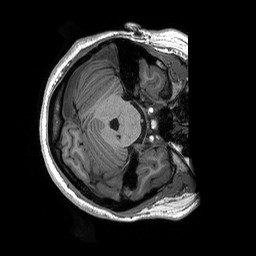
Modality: T1w
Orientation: axial
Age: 24
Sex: female
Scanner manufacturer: siemens
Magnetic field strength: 3 T
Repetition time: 2.53 s
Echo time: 0.00227 s